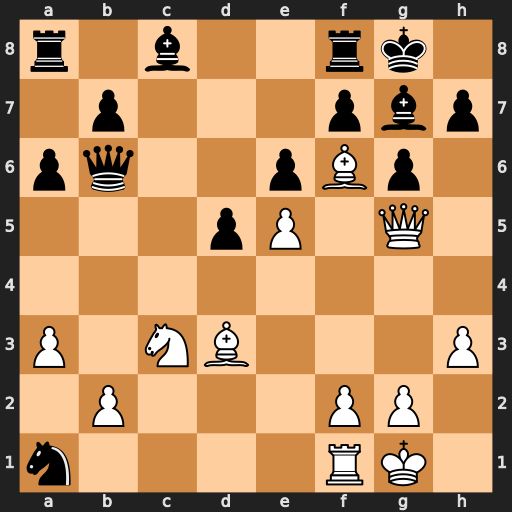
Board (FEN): r1b2rk1/1p3pbp/pq2pBp1/3pP1Q1/8/P1NB3P/1P3PP1/n4RK1
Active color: w
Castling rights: -
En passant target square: -
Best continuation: Bxg7 Kxg7 Qf6+ Kg8 Nxd5 exd5 Qxb6